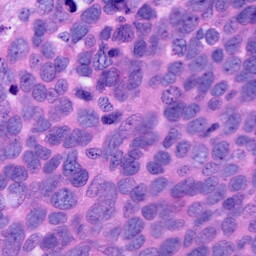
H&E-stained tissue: Ovarian